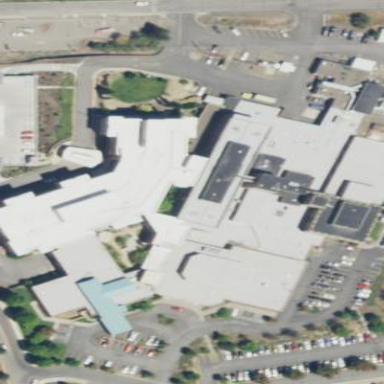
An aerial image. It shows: Hospital building.